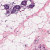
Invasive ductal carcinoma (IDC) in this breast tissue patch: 0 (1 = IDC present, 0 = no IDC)